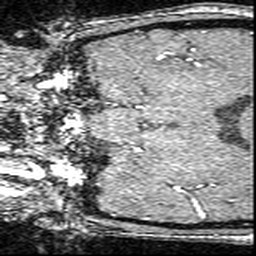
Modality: angio
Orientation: coronal
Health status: ill
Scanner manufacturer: siemens
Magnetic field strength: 3 T
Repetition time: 0.022 s
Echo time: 0.00395 s